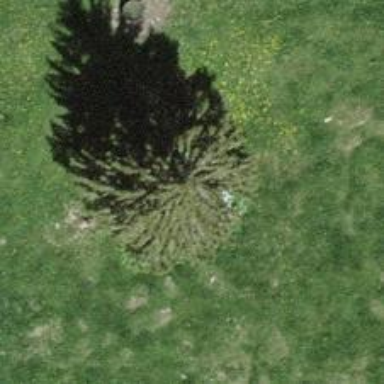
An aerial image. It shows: Beautiful tree in nature.